高二 · 解析几何
8. 已知抛物线 $C: y^{2}=4 x$ 的焦点为 $F$, 准线为 $l$, 过抛物线 $C$ 上的点 $A$ 作准线 $l$ 的垂线, 垂足为 $M$, 若 $\triangle A M F$ 与 $\triangle A O F$ (其中 $O$ 为坐标原点)的面积之比为 31 , 则点 $A$ 的坐标为 \$ \qquad \$ $\cdot$
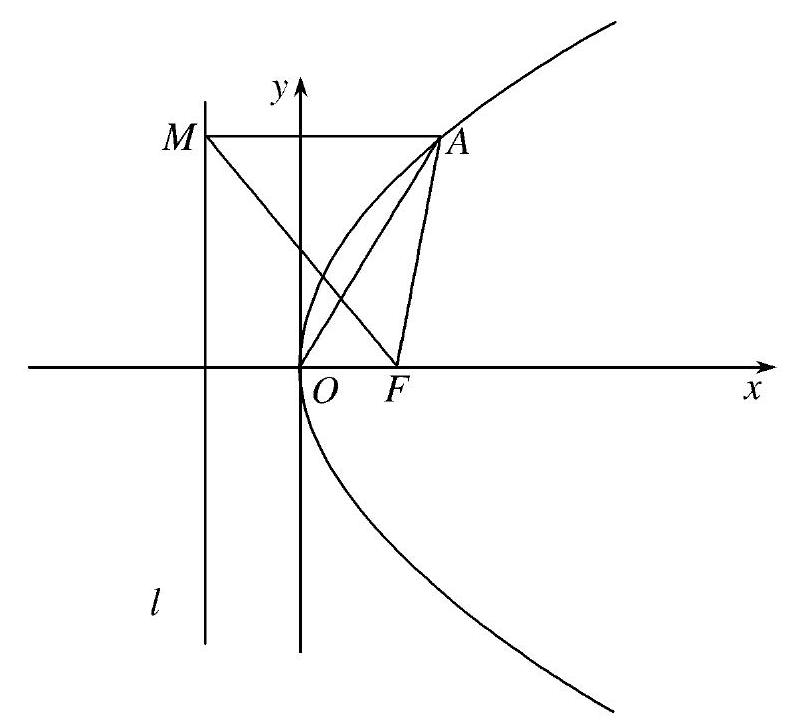
答案: $(2, \pm 2 \sqrt{2})$
解析: ： 如图, 由题意可得 $|O F|=1$,

由抛物线定义，得 $|A F|=|A M|$,

$\because \triangle A M F$ 与 $\triangle A O F$ (其中 $O$ 为坐标原点)的面积之比为 31 ,

$\therefore \frac{S_{\triangle A M F}}{S_{\triangle A O F}}=\frac{\frac{1}{2} \times|A F| \times|A M| \times \sin \angle M A F}{\frac{1}{2} \times|O F| \times|A F| \times \sin (\pi-\angle M A F)}=3$.

$\therefore|A F|=|A M|=3$, 设 $A\left(x_{0}, y_{0}\right)$.

$\therefore x_{0}+1=3, x_{0}=2$, 代入 $y^{2}=4 x$, 可得 $y_{0}^{2}=8$.

解得 $y_{0}= \pm 2 \sqrt{2}$,

$\therefore$ 点 $A$ 的坐标是 $(2, \pm 2 \sqrt{2})$.